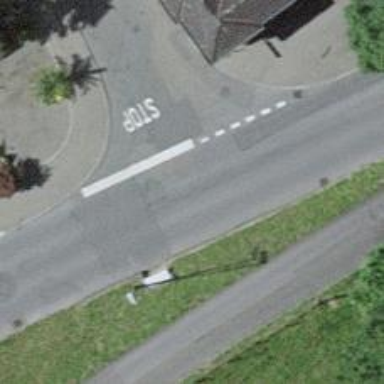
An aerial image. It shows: Kerb serving as barrier.